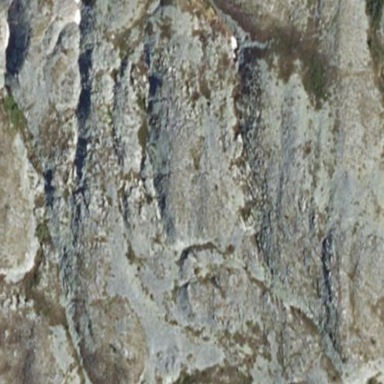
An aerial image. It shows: Landscape of bare rock.